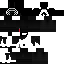
A female skeleton skin with dark skin, wearing brown helmet dressed in a black robe top and black pants, featuring a closed mouth.